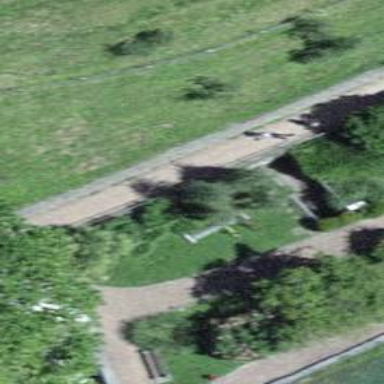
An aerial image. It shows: Wave-shaped bicycle parking area.